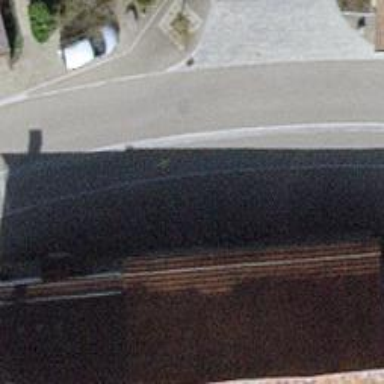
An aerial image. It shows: Kerb barrier.